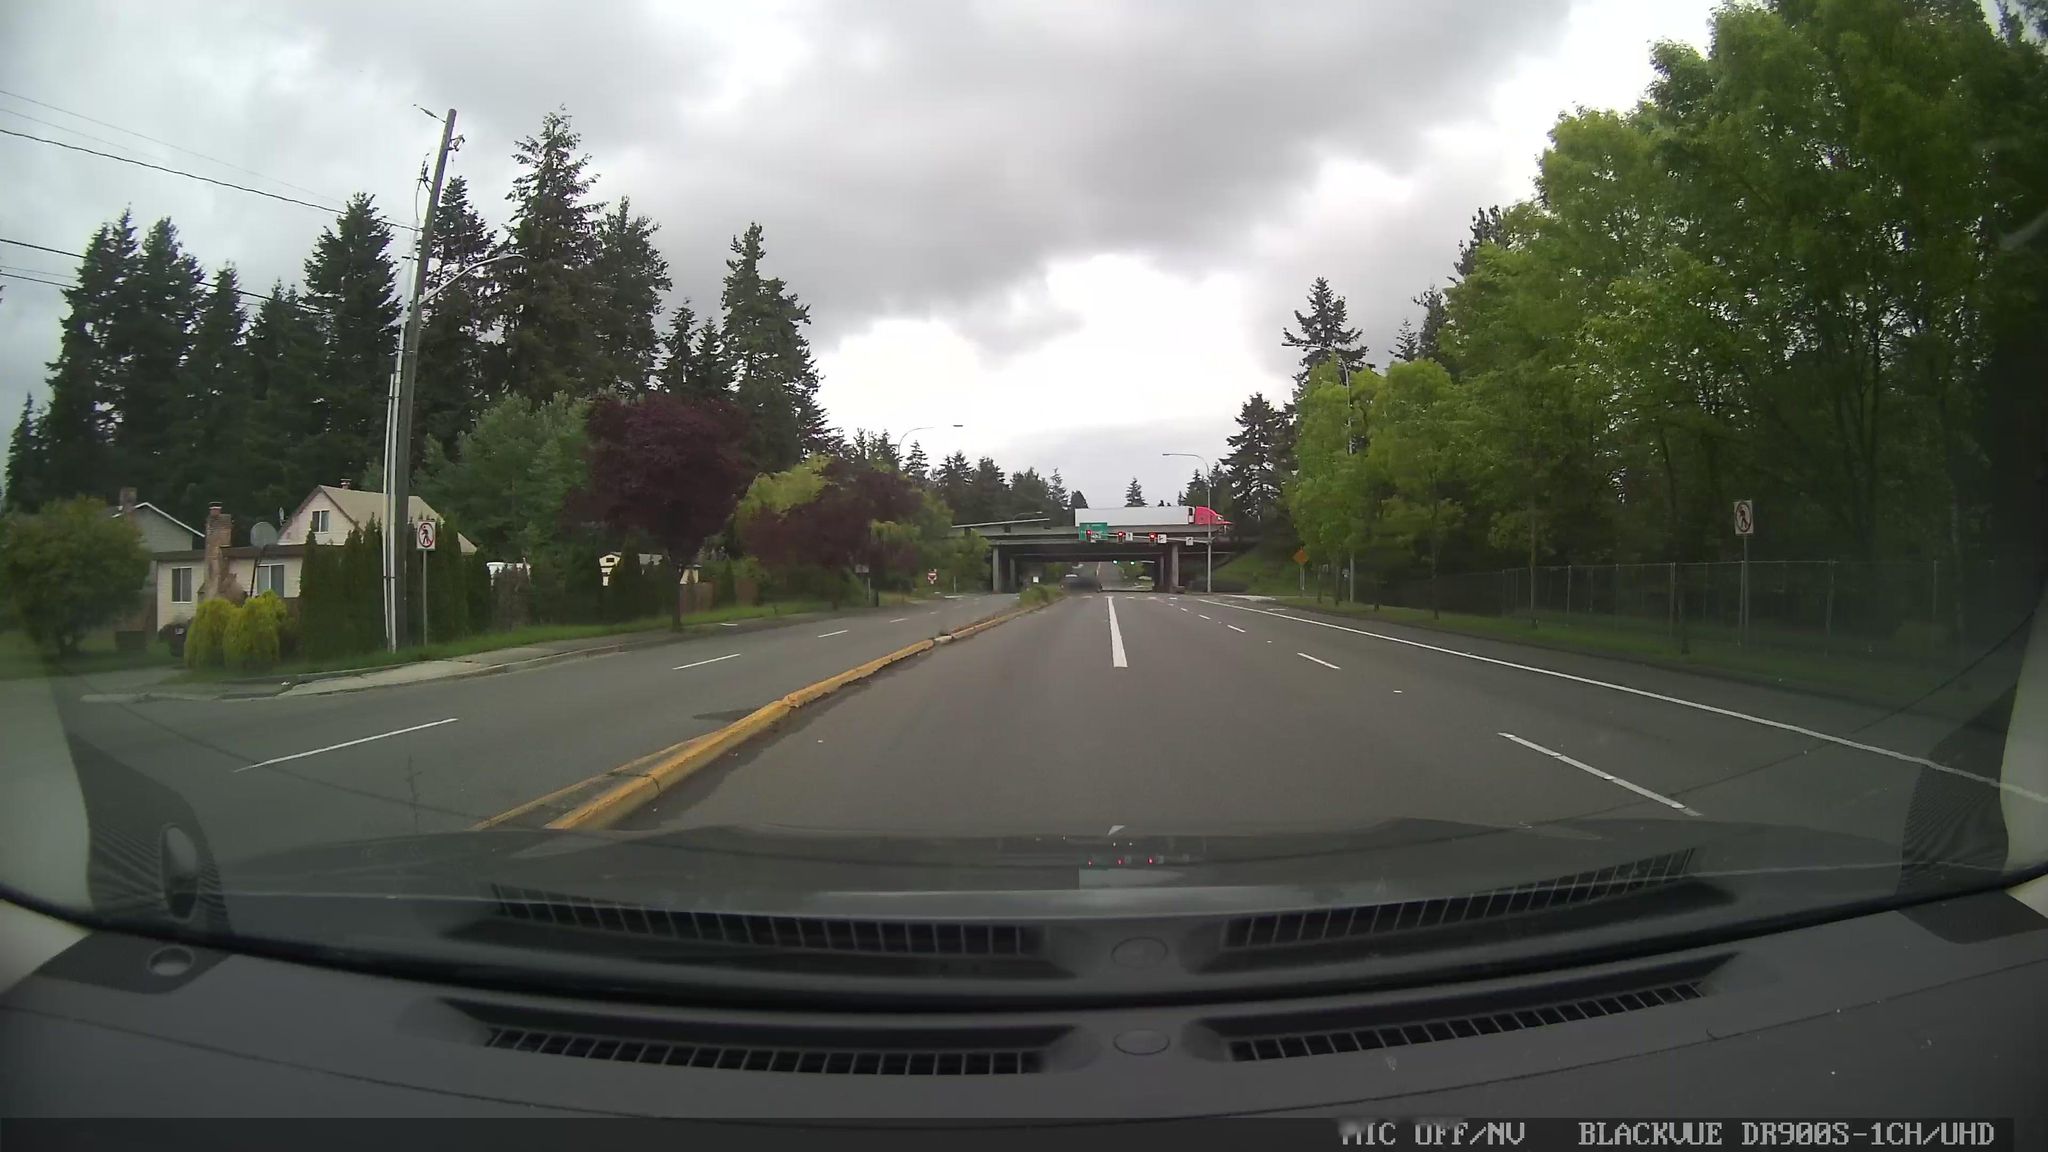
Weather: cloudy
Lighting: day
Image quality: good
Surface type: driving surface
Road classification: secondary
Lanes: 2
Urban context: urban centre
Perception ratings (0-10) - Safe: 3.01, Lively: 1.81, Beautiful: 2.46, Boring: 4.83, Depressing: 3.09, Wealthy: 1.48